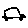
Label: car